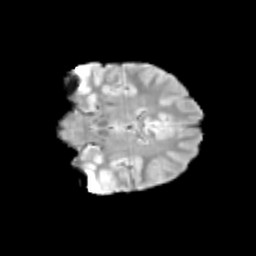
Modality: T2w
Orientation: coronal
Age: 10
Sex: male
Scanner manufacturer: siemens
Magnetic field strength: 3 T
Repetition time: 3.8 s
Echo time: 0.07 s